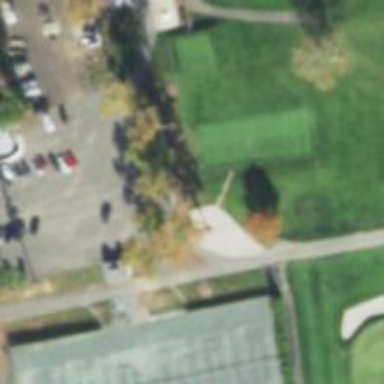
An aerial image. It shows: Service road designated as golf cart path.